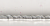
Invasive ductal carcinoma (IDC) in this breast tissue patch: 0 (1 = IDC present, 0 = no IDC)